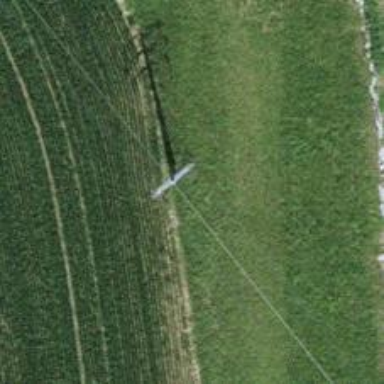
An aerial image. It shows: Power tower.